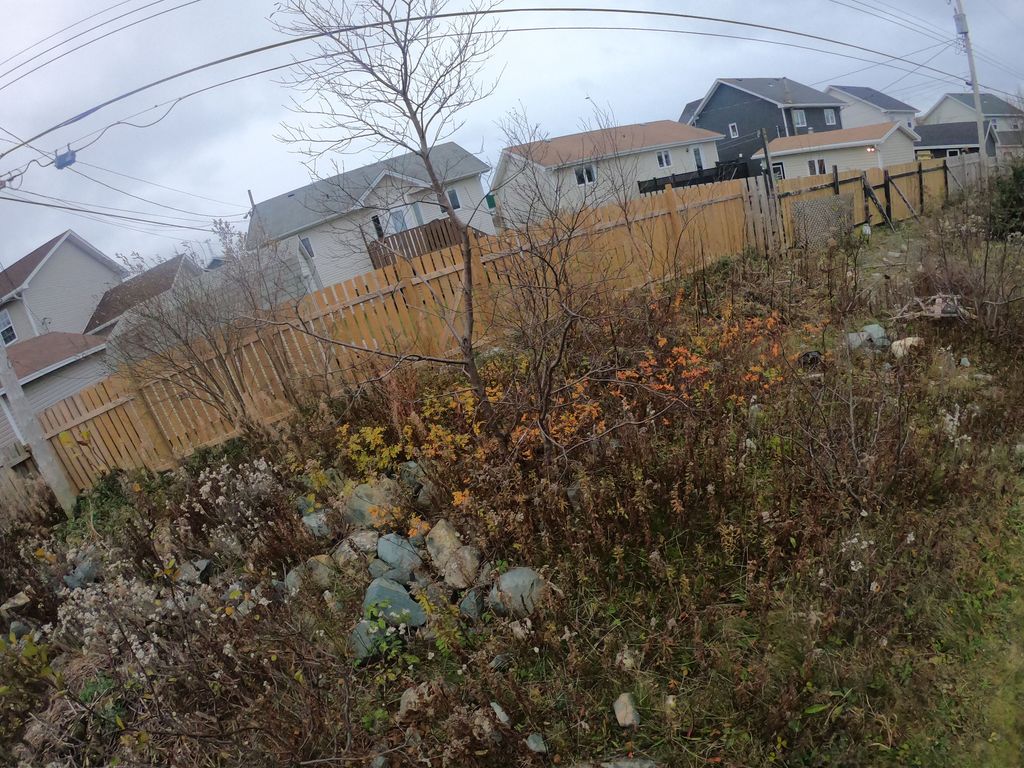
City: st_johns